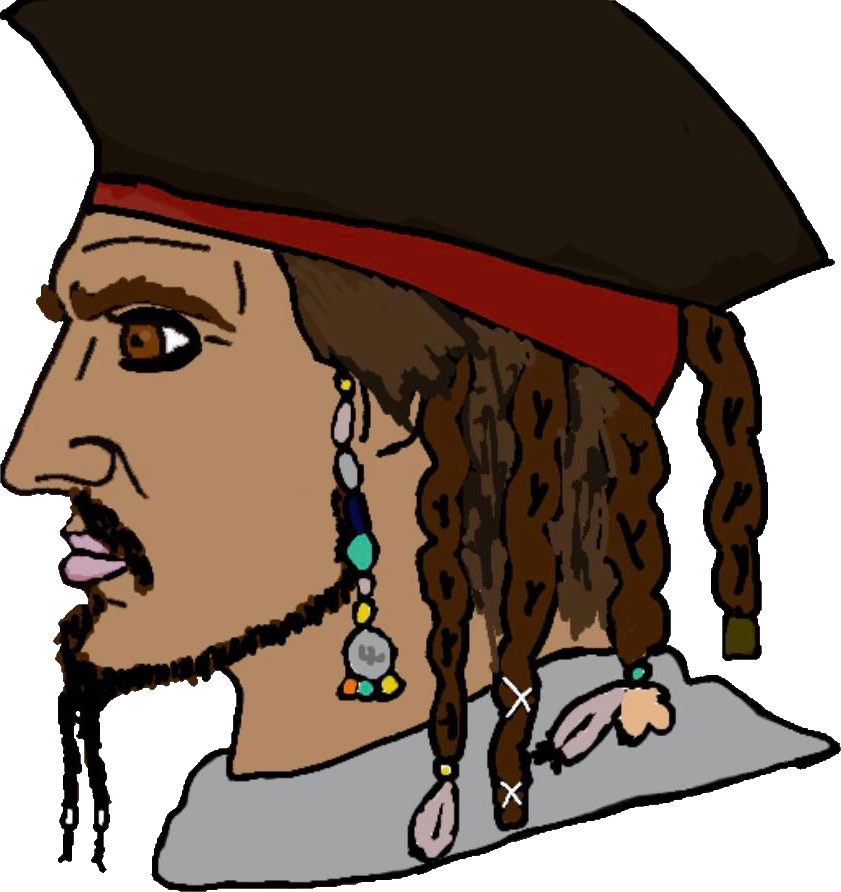
Label: 4_Yes_Chad